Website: ulta-beauty
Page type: account-selection
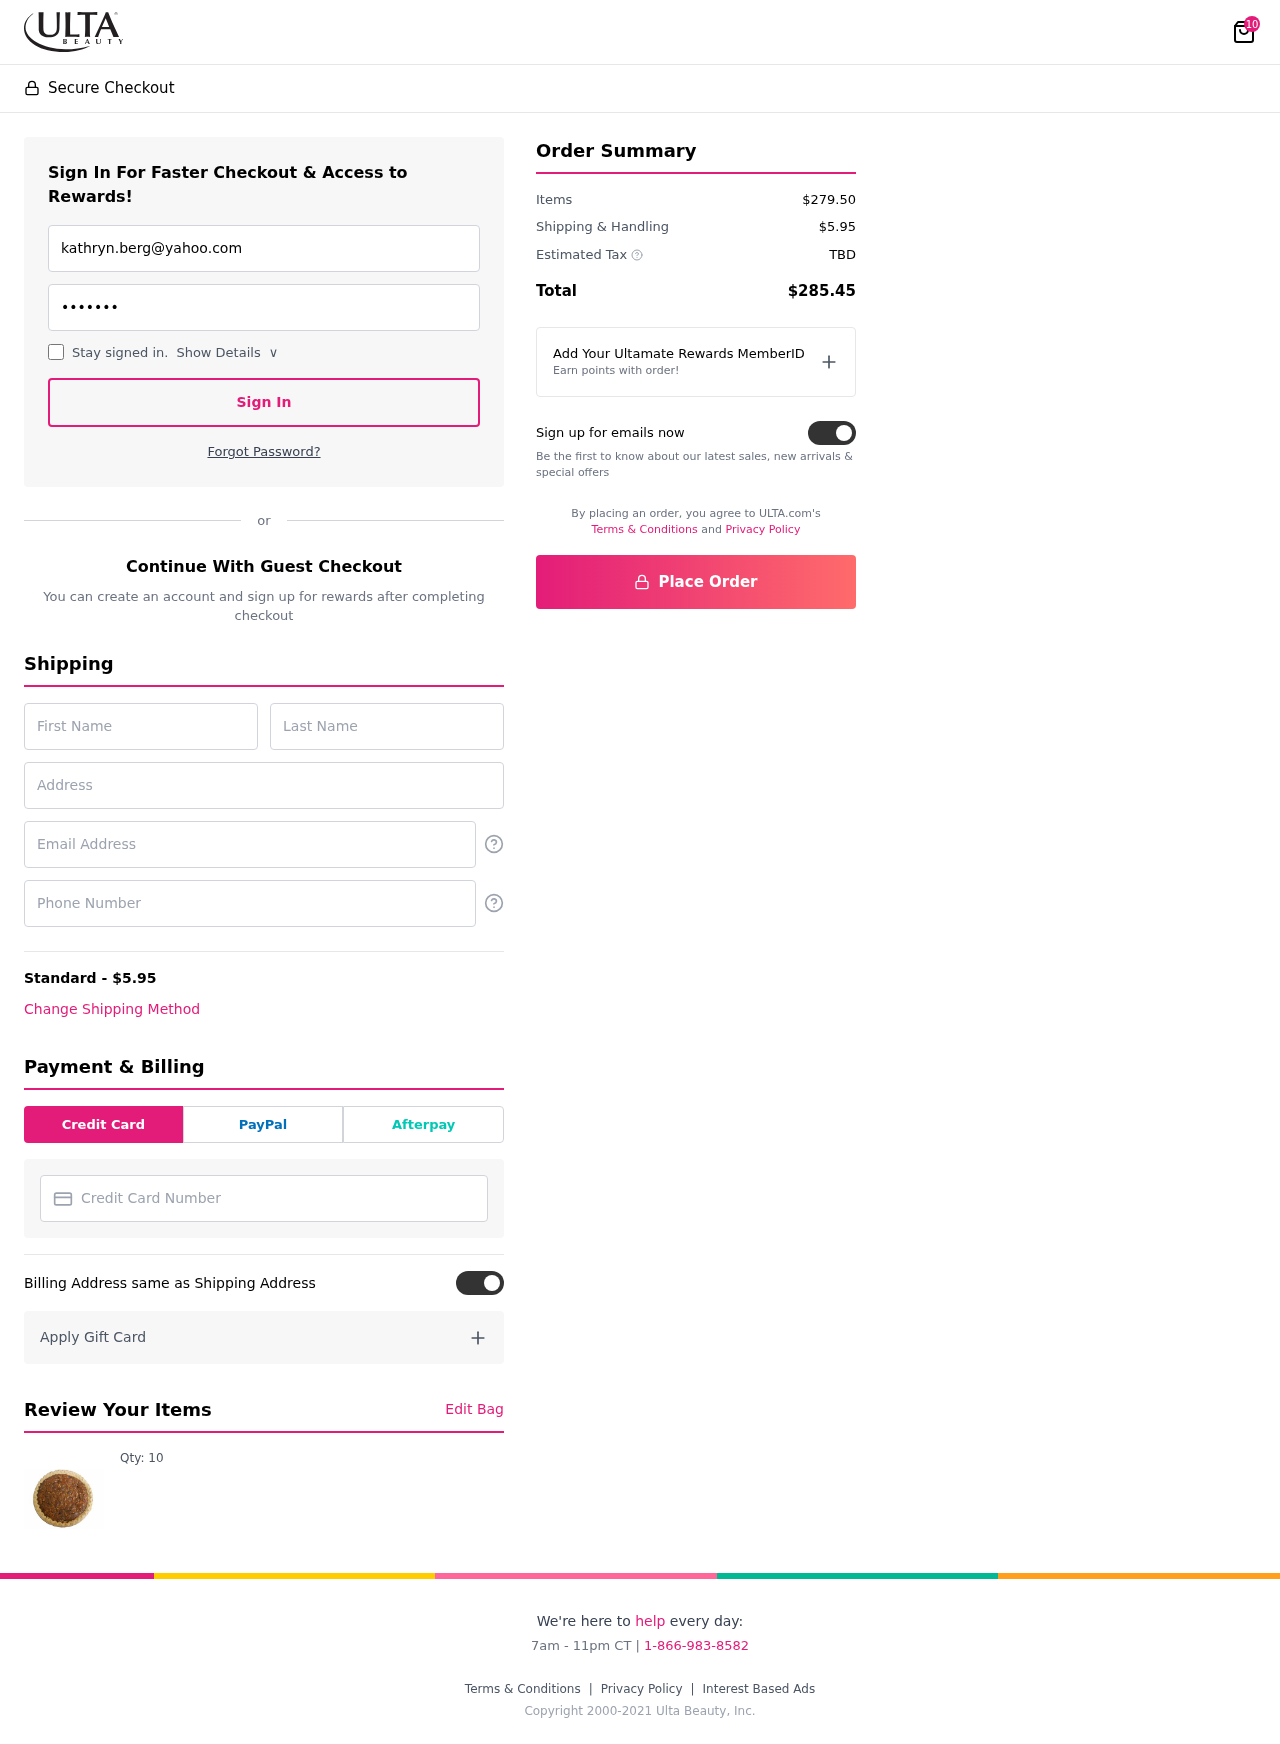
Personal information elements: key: PII_CARD_NUMBER
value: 2296 7994 2312 2833
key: PII_EMAIL
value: kathryn.berg@yahoo.com
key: PII_EMAIL2
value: kathryn.berg@yahoo.com
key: PII_FIRSTNAME
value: Kathryn
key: PII_LASTNAME
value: Berg
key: PII_PHONE
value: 8847941724
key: PII_STREET
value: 96986 Patrick Terrace Apt. 225
Product elements: key: PRODUCT1_QUANTITY
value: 10
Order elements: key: ORDER_NUM_ITEMS
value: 10
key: ORDER_SHIPPING_COST
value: $5.95
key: ORDER_SUBTOTAL
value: $279.50
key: ORDER_TAX
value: TBD
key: ORDER_TOTAL
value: $285.45